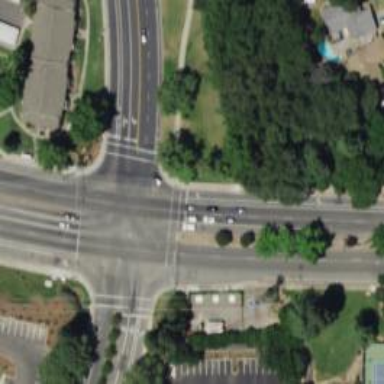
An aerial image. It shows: Crossing with marked lines on the road.